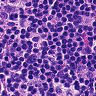
Metastatic tissue present: no